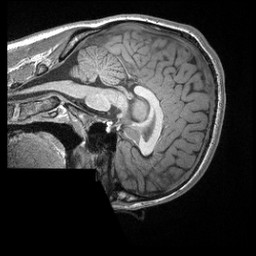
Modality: T1w
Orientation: sagittal
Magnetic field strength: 3 T